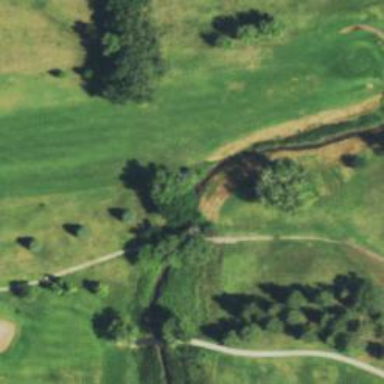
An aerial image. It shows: Driveway serving as golf cart path.